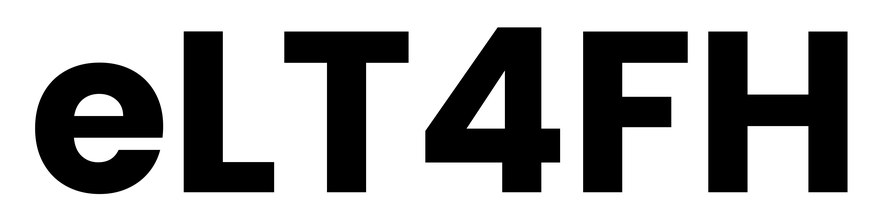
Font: Poppins-Bold